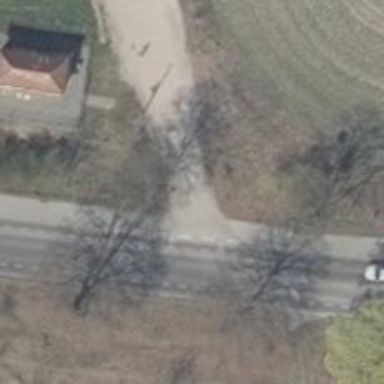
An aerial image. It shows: Road with "give way" sign.